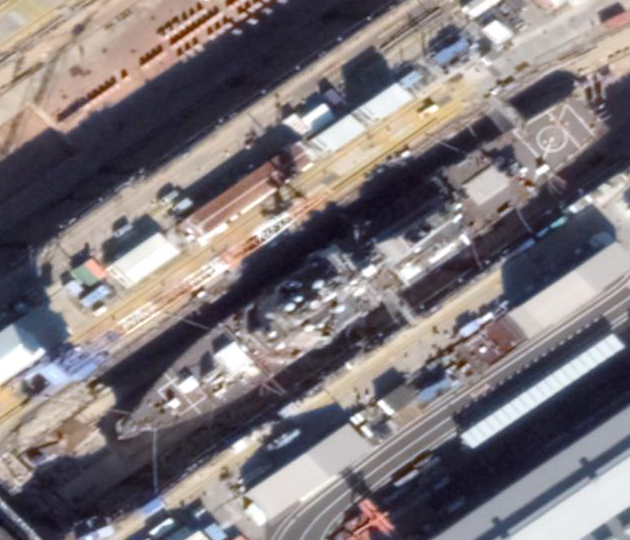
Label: Arleigh_Burke-class_destroyer